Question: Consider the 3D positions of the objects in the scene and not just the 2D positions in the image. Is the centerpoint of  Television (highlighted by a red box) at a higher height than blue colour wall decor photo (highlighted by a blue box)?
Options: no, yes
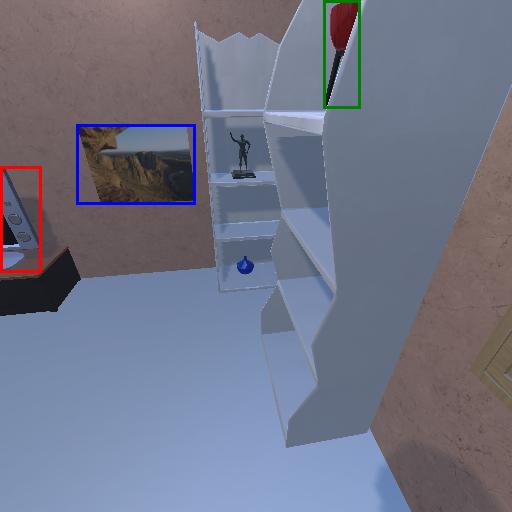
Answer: no